Question: I have an alarmManager that fires one time in all Android Versions, but only in Version 4.4.2 it fires twice.
I read that there were changes in this version that affected AlarmManager, but I don't know how to workaround it, and if this is the case here...
Any suggestions?
This is the code:
'''
public void setOneTimeTimer(Context context, int id)
{
PowerManager pm = (PowerManager) getSystemService(Context.POWER_SERVICE);
WakeLock wl = pm.newWakeLock(PowerManager.PARTIAL_WAKE_LOCK, "MyWakeLock");
if ((wakelock==null) | ((wakelock != null) && (wakelock.isHeld() == false))){
wl.acquire();
wakelock = wl;
//Release wakeLock is in the Alarm Class
}
AlarmManager am = (AlarmManager)NoteActivity.this.getSystemService(Context.ALARM_SERVICE);
Intent intent = new Intent(NoteActivity.this, Alarm.class);
intent.putExtra("name", name);
intent.putExtra("phone", phone);
intent.putExtra("timeSet", timeSet);
PendingIntent pi = PendingIntent.getBroadcast(NoteActivity.this, id, intent, PendingIntent.FLAG_UPDATE_CURRENT);
if (Build.VERSION.SDK_INT<Build.VERSION_CODES.KITKAT) {
setAlarm(am, interval, pi);
}
else
{
setAlarmToKitkat(am, interval, pi);
}
}
private void setAlarm(AlarmManager am, long interval, PendingIntent pi){
am.set(AlarmManager.RTC_WAKEUP, System.currentTimeMillis() + interval, pi);
}
@TargetApi(19)
private void setAlarmToKitkat(AlarmManager am, long interval, PendingIntent pi){
am.setWindow(AlarmManager.RTC_WAKEUP, System.currentTimeMillis() + interval, 20000, pi);
}
'''

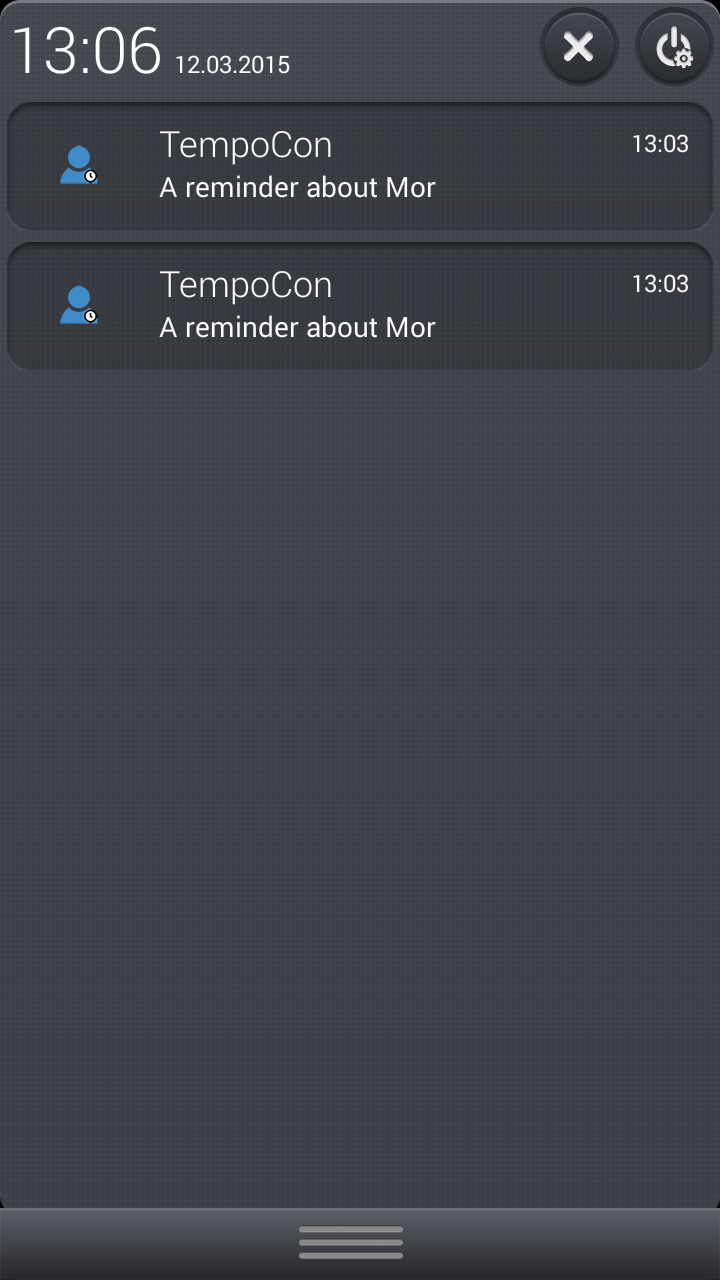
Answer: So I'll write here my solution in case it will help someone in the future:
The problem was that I set the alarm at a "onTimeSet" method of TimePickerDialog and for some reason only on KitKat version it activated the alarm twice.
When I added an empty(!) method of a positive button, it worked out and activated the alarm method only once... That was the method I added:
'''
if (Build.VERSION.SDK_INT >= Build.VERSION_CODES.KITKAT){
timePicker.setButton(DialogInterface.BUTTON_POSITIVE, getString(R.string.title_ok), new DialogInterface.OnClickListener() {
public void onClick(DialogInterface dialog, int which) {
if (which == DialogInterface.BUTTON_POSITIVE) {
}
}
});
}
'''